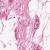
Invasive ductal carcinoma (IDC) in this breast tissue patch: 0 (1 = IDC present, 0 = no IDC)